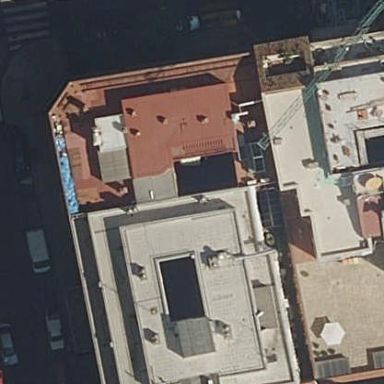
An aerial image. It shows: Hotel building.